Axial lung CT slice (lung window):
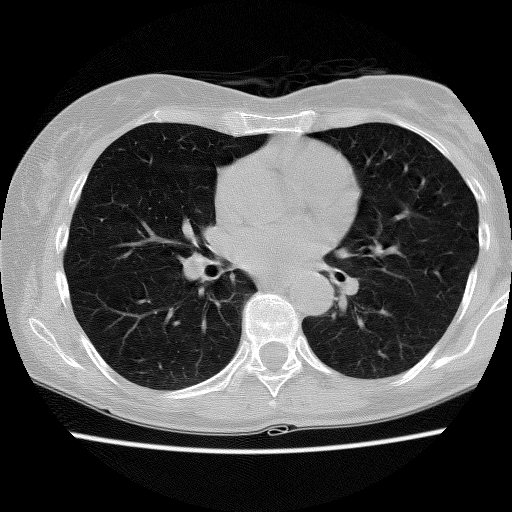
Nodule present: no